Interaction volume radius: 5 \u00c5
Interaction volume height: 15 \u00c5
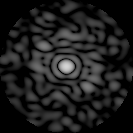
Disorder parameter: 0.8171